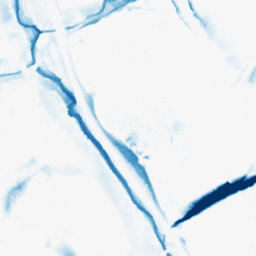
Category: morphological
Decomposition family: morphological_diamond
Decomposition parameters: operation: closing
radius: 15
Upsampling method: linear_exact
Upsampling parameters: scale: 2
Upsampling scale: 2